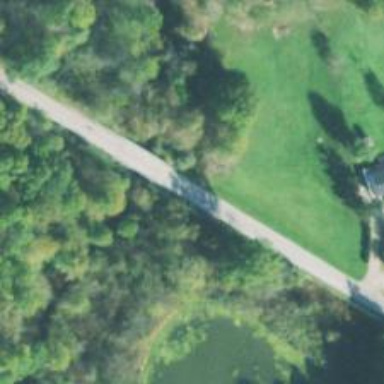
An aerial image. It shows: Unclassified road with bridge.